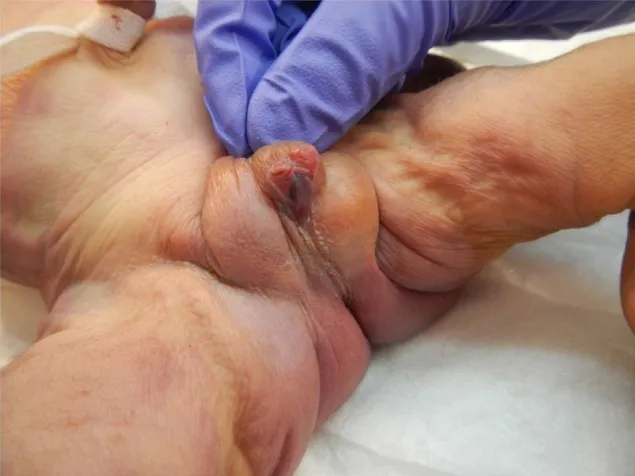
Penile hypoplasia and perineoscrotal hypospadias.
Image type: medical_photograph (other_medical_photograph)